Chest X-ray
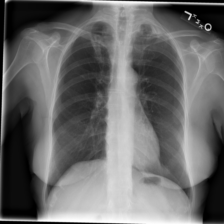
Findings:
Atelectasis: negative
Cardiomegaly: negative
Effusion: negative
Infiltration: negative
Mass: negative
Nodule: negative
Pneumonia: negative
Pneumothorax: negative
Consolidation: negative
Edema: negative
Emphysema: negative
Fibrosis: negative
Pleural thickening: negative
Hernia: negative